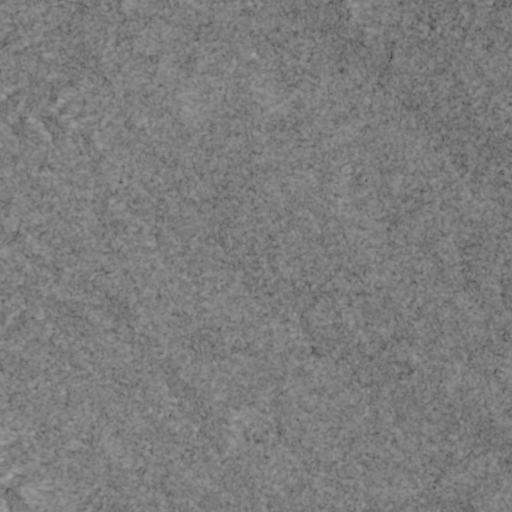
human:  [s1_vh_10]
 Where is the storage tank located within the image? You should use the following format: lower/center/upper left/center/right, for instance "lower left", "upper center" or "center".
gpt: The storage tank is located in the lower center of the image.
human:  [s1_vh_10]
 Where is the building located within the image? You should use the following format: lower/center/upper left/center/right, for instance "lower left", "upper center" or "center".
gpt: The building is located in the upper left of the image.
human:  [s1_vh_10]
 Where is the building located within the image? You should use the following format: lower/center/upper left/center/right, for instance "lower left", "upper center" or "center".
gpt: The building is located in the upper left of the image.
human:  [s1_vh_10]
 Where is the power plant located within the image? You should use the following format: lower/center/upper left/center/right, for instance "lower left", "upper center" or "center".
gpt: There is no power plant in the image.

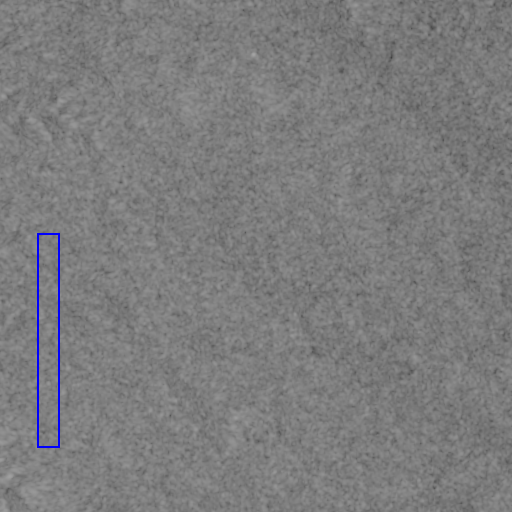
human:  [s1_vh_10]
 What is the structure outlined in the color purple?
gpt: There is no purple outline.
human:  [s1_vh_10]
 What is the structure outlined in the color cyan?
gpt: There is no structure outlined in cyan.